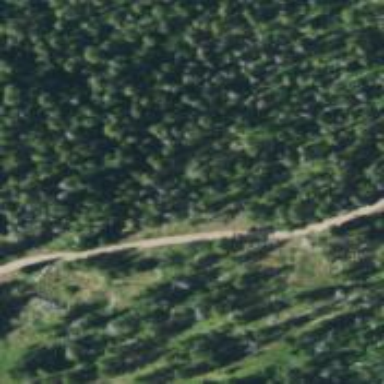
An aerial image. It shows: Trail road suitable for tracking.